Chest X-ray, PA view. Patient: 18 years old, sex F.
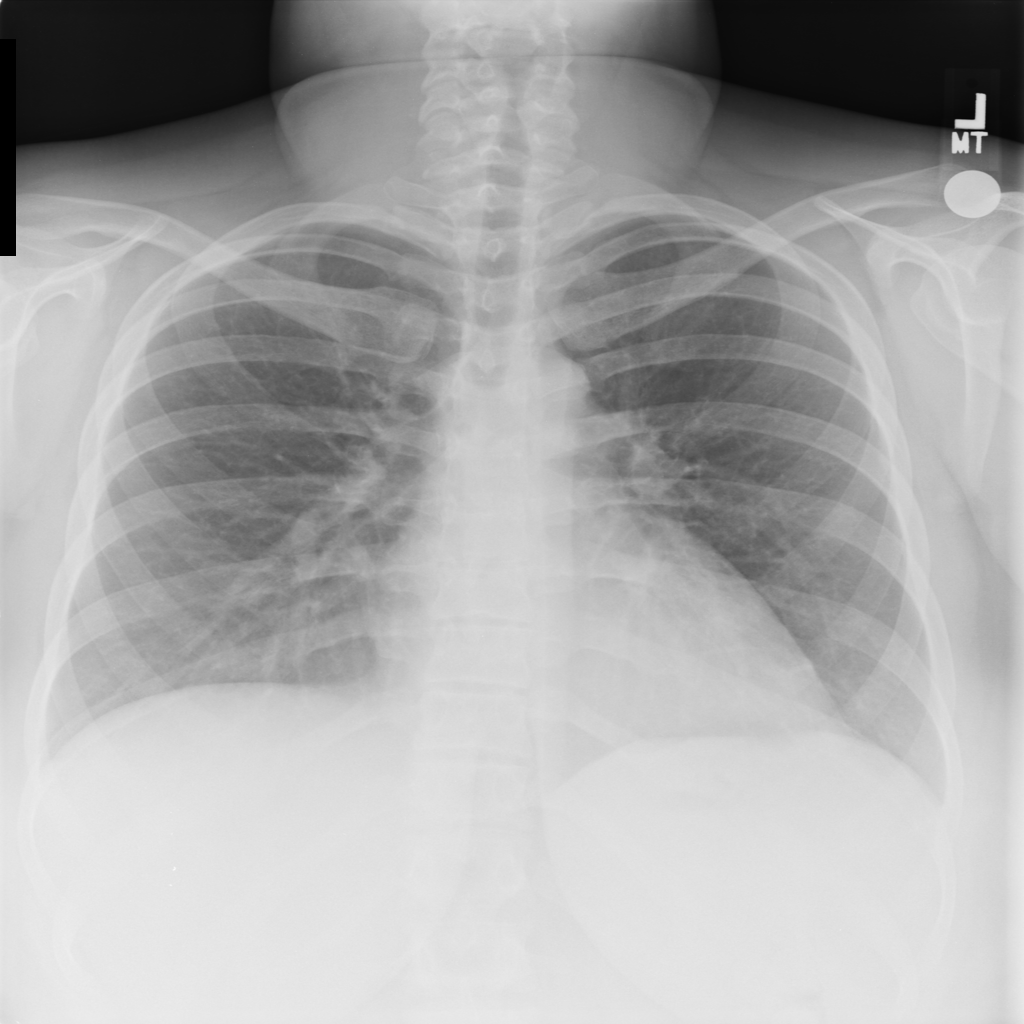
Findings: No Finding